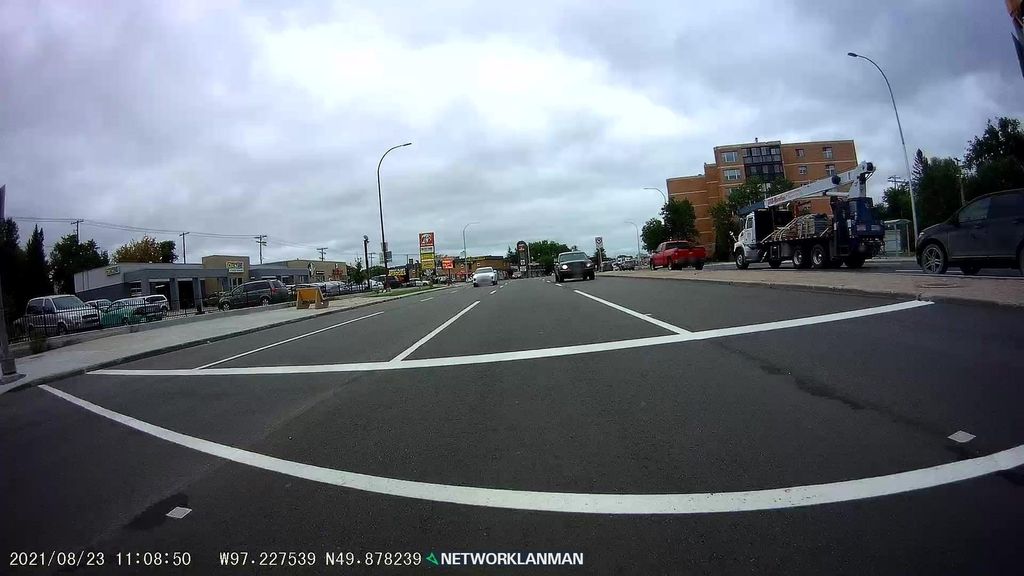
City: winnipeg